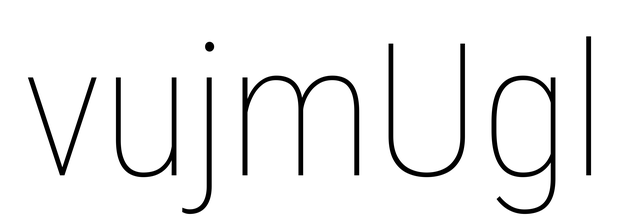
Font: Roboto_Condensed_Thin